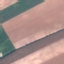
Land use / land cover: AnnualCrop